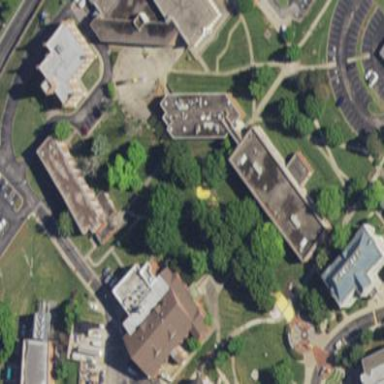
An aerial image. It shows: College building.